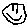
Label: smiley face